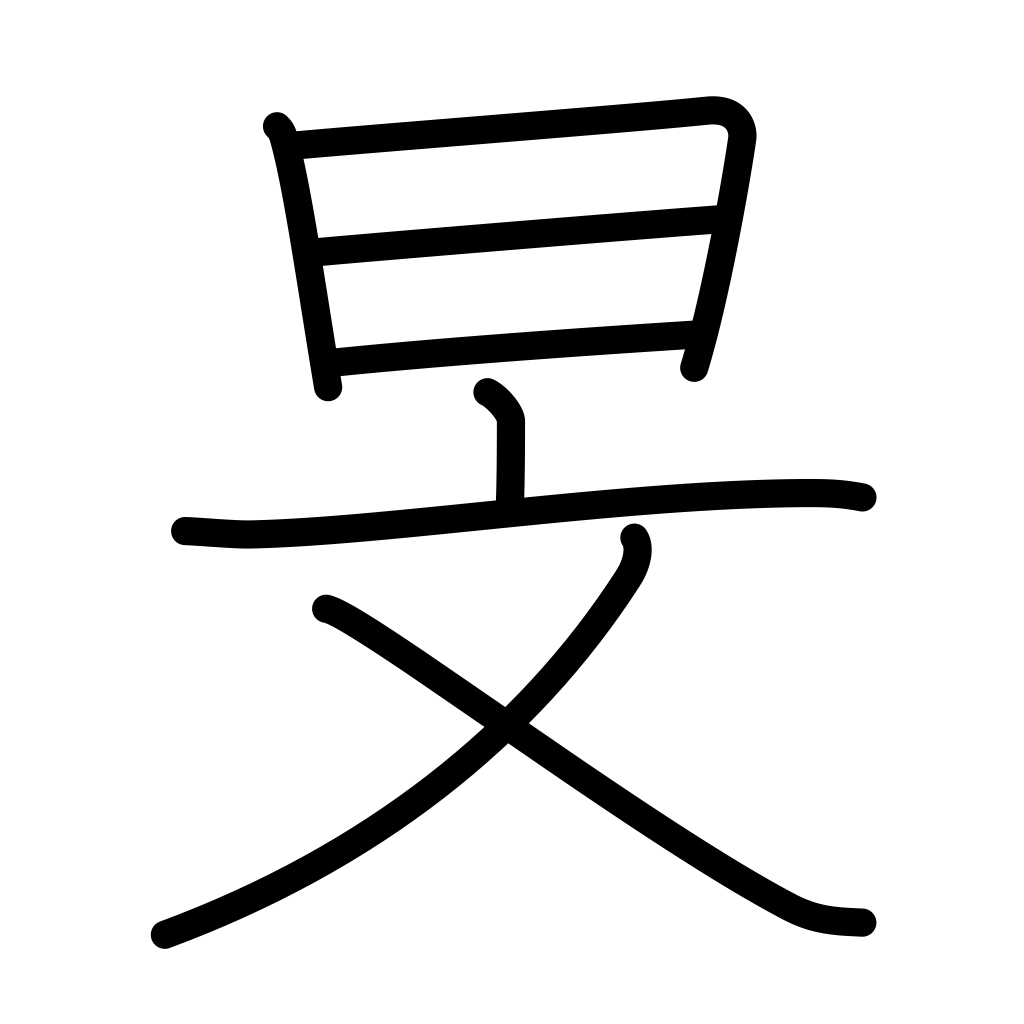
Meaning: the autumn sky